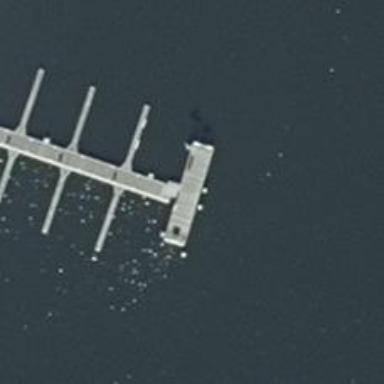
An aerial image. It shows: Man-made pier.